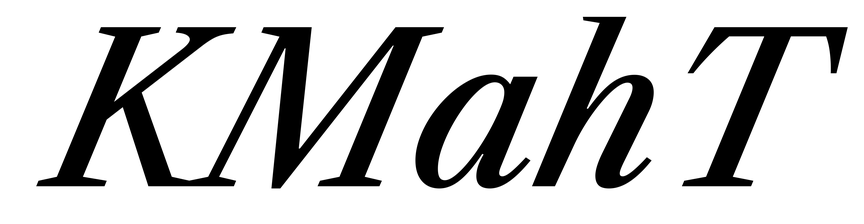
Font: LibreCaslonText-Italic_Medium_Italic